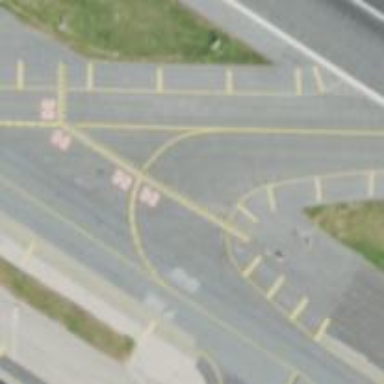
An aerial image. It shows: View of taxiway at the airport.